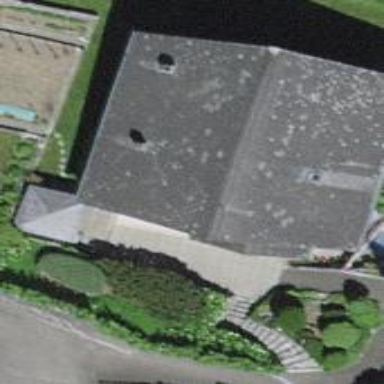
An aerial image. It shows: Building with gabled roof made of tiles. The roof is oriented across the structure.